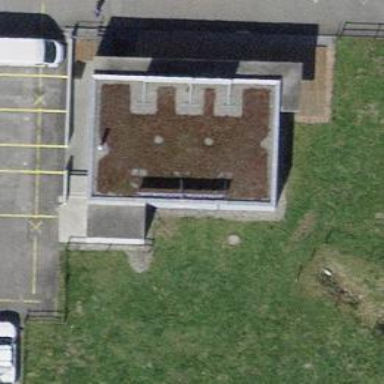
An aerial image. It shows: Café.